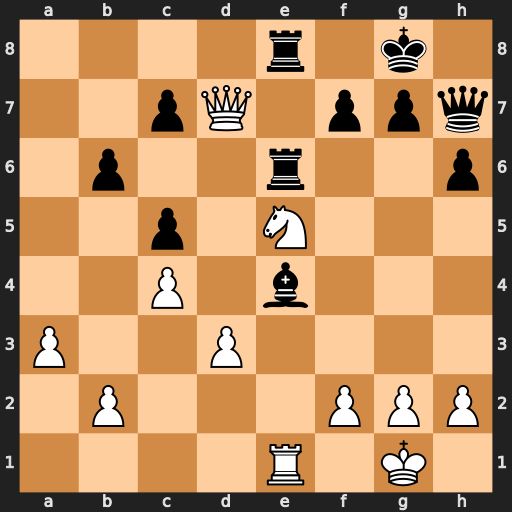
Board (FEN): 4r1k1/2pQ1ppq/1p2r2p/2p1N3/2P1b3/P2P4/1P3PPP/4R1K1
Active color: w
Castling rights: -
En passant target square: -
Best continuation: Qxf7+ Kh8 Rxe4 Qxe4 dxe4